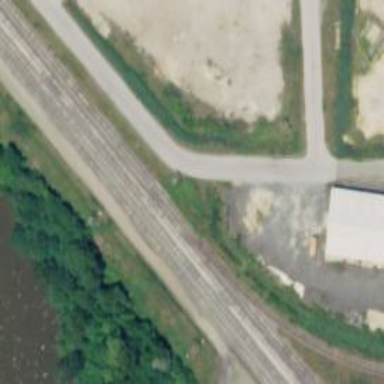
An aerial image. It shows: Abandoned railway spur.